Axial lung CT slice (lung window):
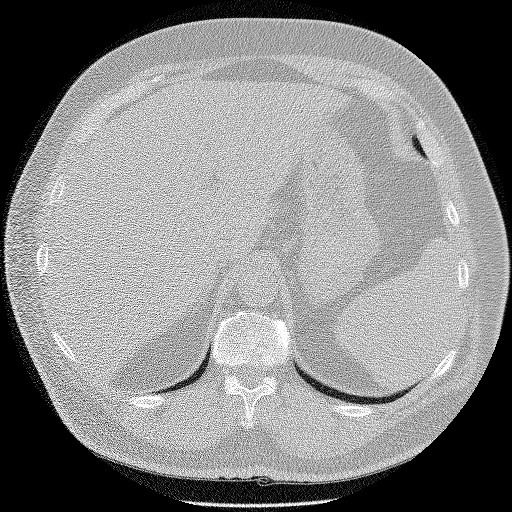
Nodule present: no